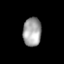
Tissue: lung
Cell type: Epithelial cells
Senescence score: 0.2435
Nuclear area (px): 513
Mean DAPI intensity: 163.955